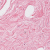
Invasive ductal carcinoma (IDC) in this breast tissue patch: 0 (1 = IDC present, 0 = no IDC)